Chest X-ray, PA view. Patient: 52 years old, sex M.
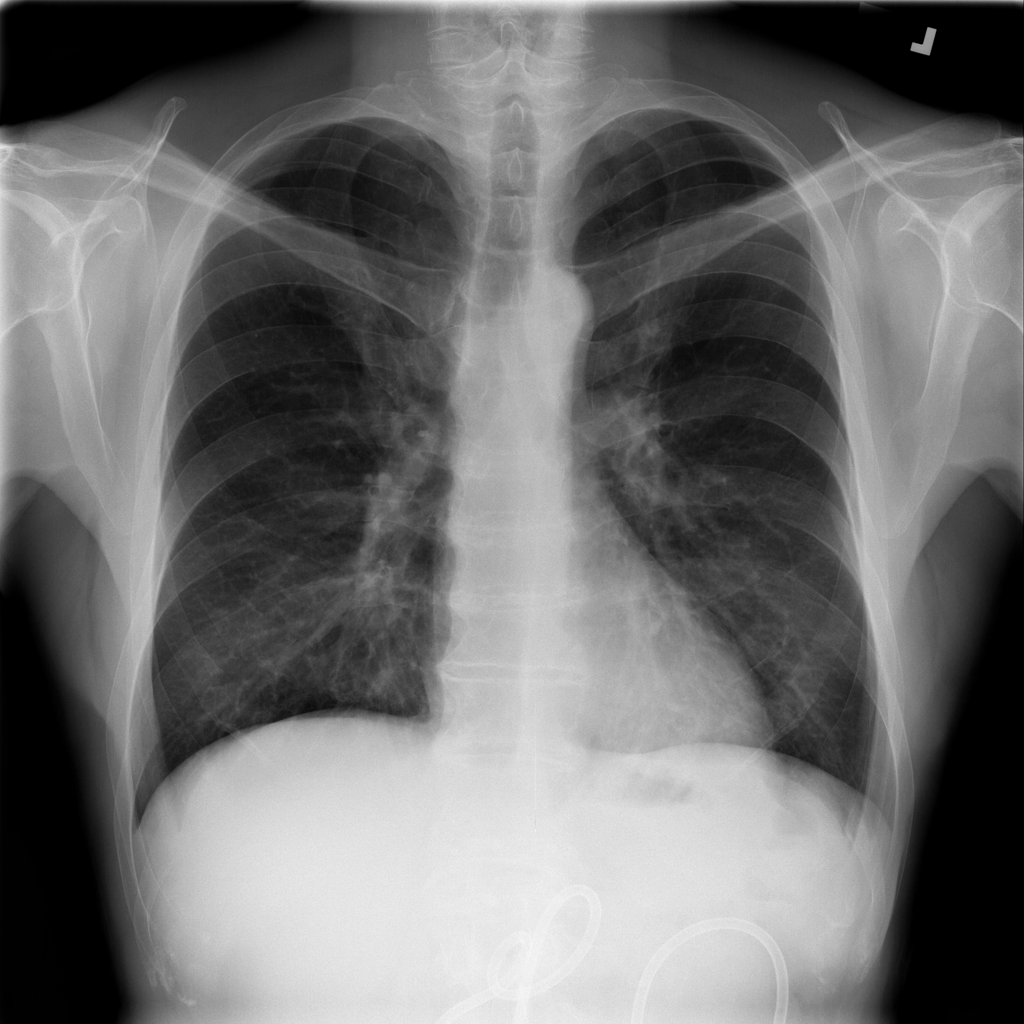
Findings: No Finding